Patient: sex M, age 33
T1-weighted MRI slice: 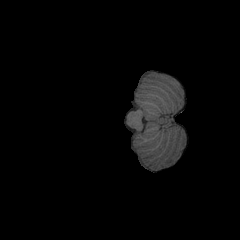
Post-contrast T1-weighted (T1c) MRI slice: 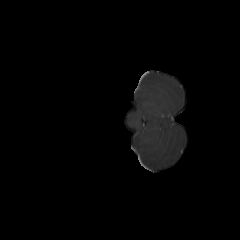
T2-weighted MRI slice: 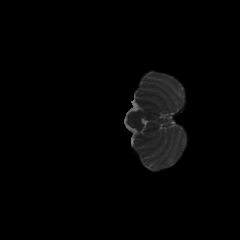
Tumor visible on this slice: no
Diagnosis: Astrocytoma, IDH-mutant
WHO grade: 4